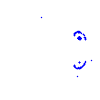
Particle: kaon